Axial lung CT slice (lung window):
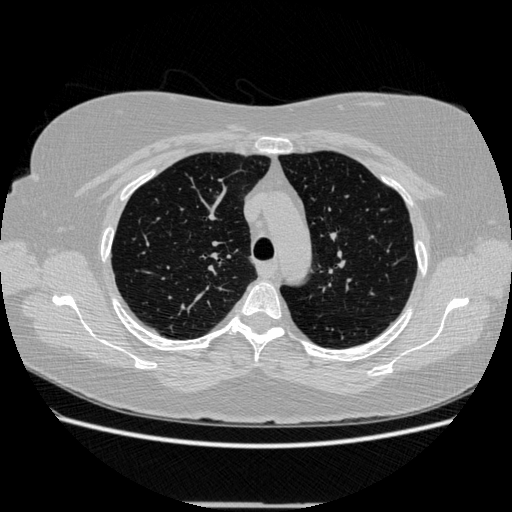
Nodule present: no